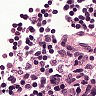
Metastatic tissue present: no